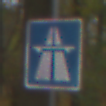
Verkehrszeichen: Autobahn
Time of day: Midday
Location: Outdoor (Nature)
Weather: Overcast
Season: NotSpecified
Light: Natural